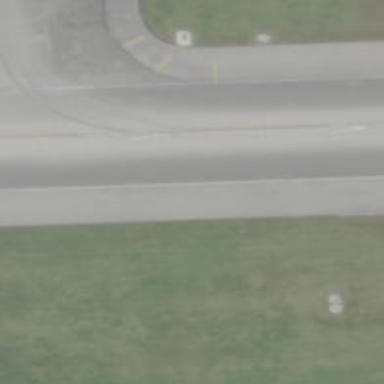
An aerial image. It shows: Asphalt runway with displaced threshold at the airport.